Here is the time-frequency representation (spectrogram) of a rolling-element bearing's vibration measurement. Diagnose the bearing from this image, choosing from: normal, inner_race, outer_race, ball.
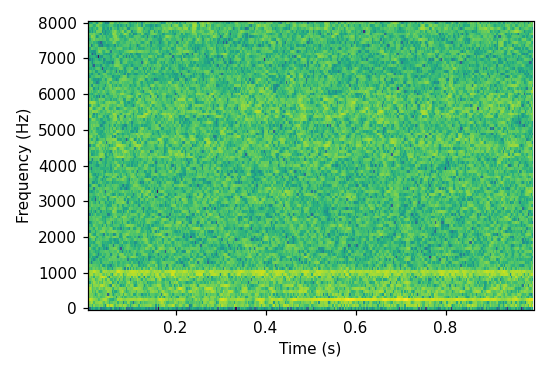
Answer: normal